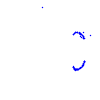
Particle: proton